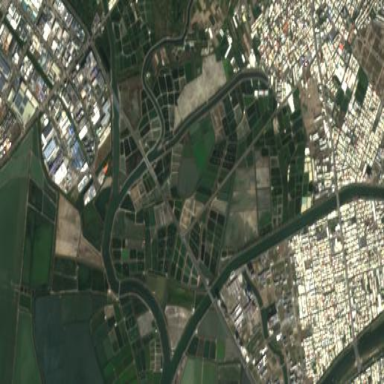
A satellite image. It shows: Paddy field.